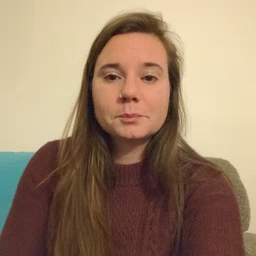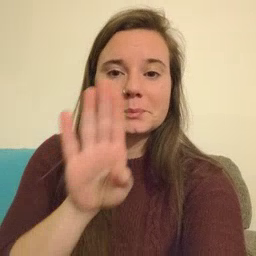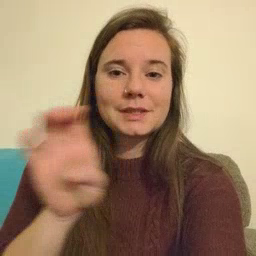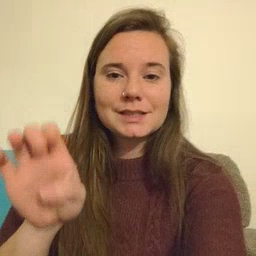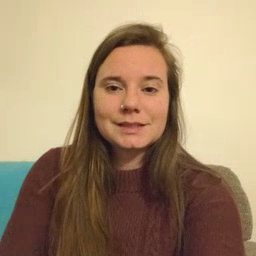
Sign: bee